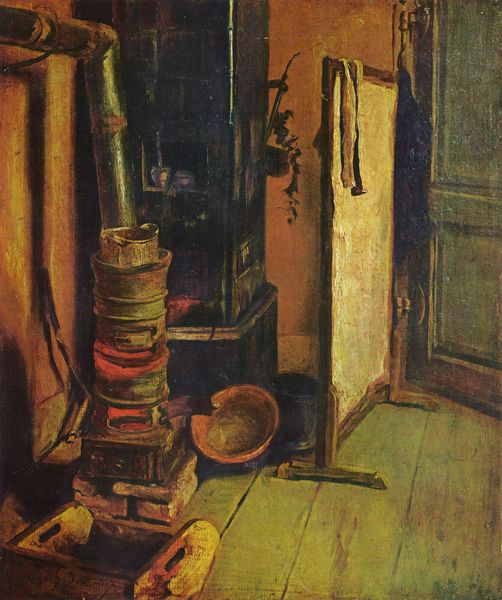
Titel: Eine Ecke des Ateliers
Künstler: Eugène Delacroix
Standort: Paris
Institution: Musée du Louvre
Schlagwörter: blau, dunkel, feuer, gemälde, himmel, schatten, weiß, wolken, baden, gelb, grün, menschen, ocker, abend, braun, grau, hell, holz, hut, licht, nase, orange, pastell, raum, schwarz, tür, zimmer, ölbild, dach, haus, rot, schirm, beige, malerei, alt, wand, arm, kleidung, rahmen, schale, schüssel, stein, steine, tablett, innenraum, niederlande, spiegel, öl, boden, interieur, realismus, innen, pflanze, genre, kamin, ofen, schornstein, turm, keramik, schalen, stilleben, stillleben, sprung, blumentopf, topf, bücher, ruhe, schrank, wohnzimmer, ecke, ansicht, enge, kisten, naturalismus, parkett, körbe, warm, ziegel, farbe, lila, violett, klein, backstein, herbst, türe, winter, dielen, stille, tafel, diele, holzboden, pfeife, glanz, atelier, handtuch, paravan, paravant, paravent, staffelei, korb, schublade, glänzend, metall, bohlen, innenansicht, menzel, raumteiler, stube, kammer, socke, socken, strumpf, bretter, holzdielen, ölfarbe, seitenlicht, foto, töpfe, schimmer, waschen, fussboden, strümpfe, eingang, eisen, eng, fugen, spitzweg, schmutz, offen, kälte, geschirr, kupfer, baun, leinwand, kiste, schachtel, flur, kachel, kacheln, dielenboden, kasten, scharniere, wärme, biedermeier, utensilien, gedeckt, küche, kaputt, ziegelsteine, erleuchtet, ländlich, einfarbig, scharnier, stapel, trog, platten, strumpfhosen, freundlich, schüsseln, einrichtung, grü, eimer, gefäße, armut, glühen, behälter, zerbrochen, fot, kachelofen, bauernstube, wiege, holzdiele, rohr, offene tür, haushalt, herd, unordnung, holztrog, gemütlich, behausung, holztür, lasierend, gestapelt, heizen, ziegelstein, komplementärfarben, vertikale, angeschnitten, geschir, bruch, rohre, ofenrohr, gerümpel, trennwand, dosen, kunstlicht, hinterzimmer, abwasch, spanische wand, wandschirm, ankleide, schmutzig, kanonenofen, stellwand, ocher, monoton, timmer, schäbig, gemäld, parket, dksfölja, ritze, abstellkammer, raumtrenner, eisenrohr, abgestellt, atelie, sichtschutz, flickwerk, brennt, wandfarbe, innenleben, abgenuzt, dksöljaf, dsfljaköö, ent, flipchart, fluhr, flühr, flür, gestapelte töpfe, heizrohr, heizroht, kahel, kohlenkasten, lappe, molle, naser, paravebt, paravone, provisorium, raumdarstellung, rumpelecke, schublase, separee, tafle, töpfeturm, töpfr, warmes wasser, roher, kamin im eck, trennungswand, bunt+, rümpelkammer, töpfe#paravant